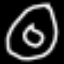
Label: donut